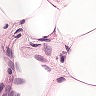
Metastatic tissue present: yes